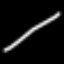
Label: line